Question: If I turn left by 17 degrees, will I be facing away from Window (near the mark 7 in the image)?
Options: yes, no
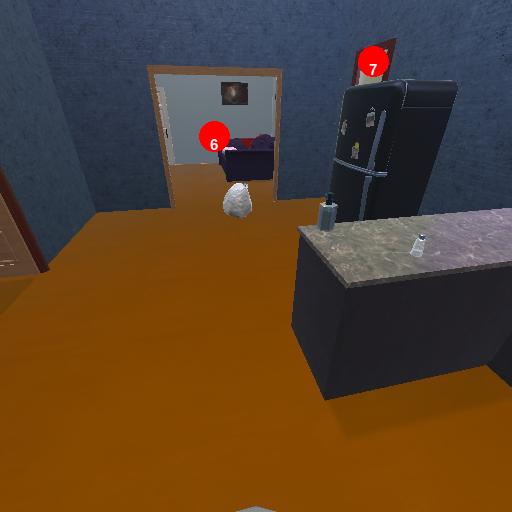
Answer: yes